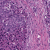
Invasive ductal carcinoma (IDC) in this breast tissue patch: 1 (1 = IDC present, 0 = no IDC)